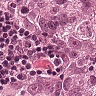
Metastatic tissue present: yes